Question: I am developing a plugin package for Flutter. I follow the instructions exactly as written in a tutorial here: <URL>.
It says to open 'hello/example/ios/Runner.xcworkspace' with xcode, and then:
> iOS platform code of your plugin is located in Pods/DevelopmentPods/hello/Classes/ in the Project Navigator
But, when I open xcode project as specified, there is nothing under 'Pods' folder, it is empty:

How can I fix this { I am still kinda Xcode noob } ...
EDIT: iOS specific plugin files are there on the disk, so I guess this is just some project file "wiring" bug or something like this.
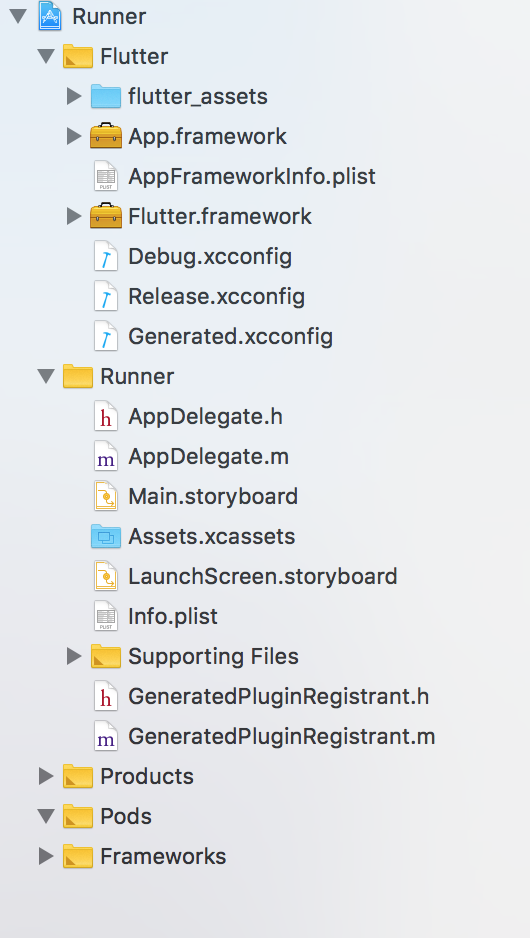
Answer: The problem was that with Xcode, I have opened 'Runner.xcodeproj' instead of 'Runner.xcworkspace'. Hope this helps other people who did not pay full attention to Flutter Guide, like I did.